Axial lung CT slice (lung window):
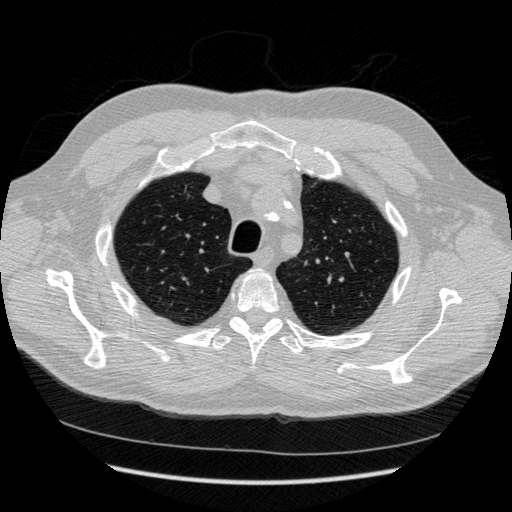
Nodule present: no